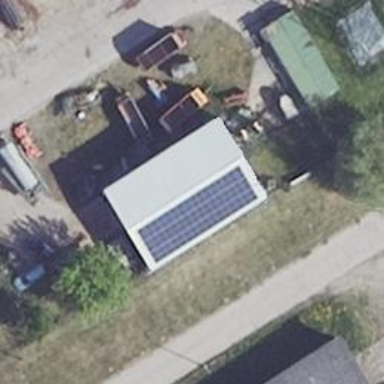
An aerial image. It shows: Solar photovoltaic panel generating electricity through small installation.